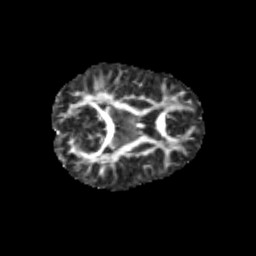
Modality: FA
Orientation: axial
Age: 10
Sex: female
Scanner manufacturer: siemens
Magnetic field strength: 3 T
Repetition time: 3.8 s
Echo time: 0.07 s